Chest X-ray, AP view. Patient: 35 years old, sex F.
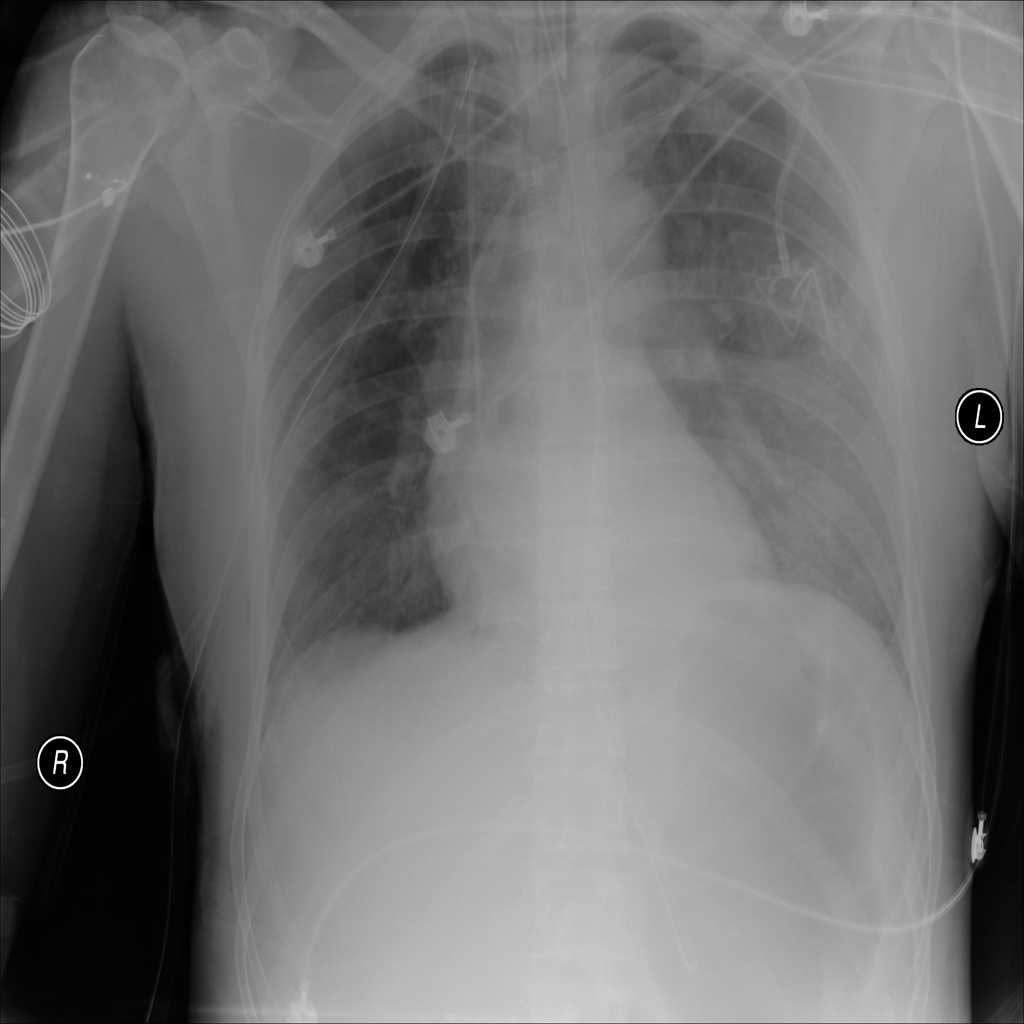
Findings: Effusion